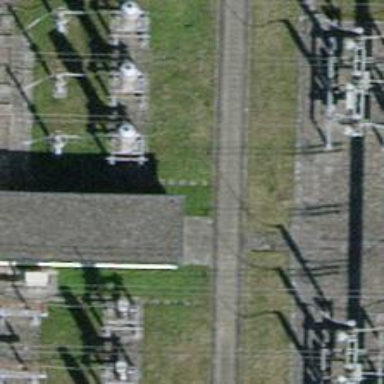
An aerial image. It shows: Bay for power line.